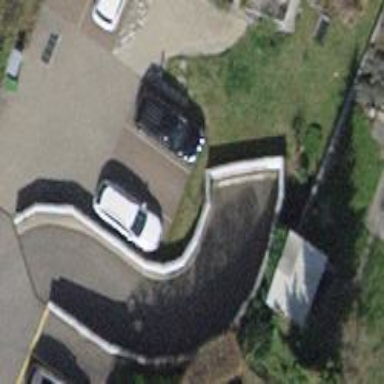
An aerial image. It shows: Parking entrance.